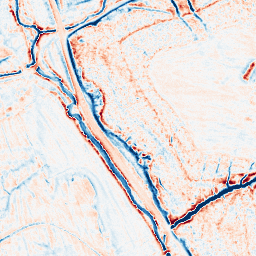
Category: edge_preserving
Decomposition family: anisotropic_diffusion
Decomposition parameters: iterations: 20
kappa: 30
gamma: 0.15
Upsampling method: bicubic
Upsampling parameters: scale: 2
Upsampling scale: 2